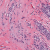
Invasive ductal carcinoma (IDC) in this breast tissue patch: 1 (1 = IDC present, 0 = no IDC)